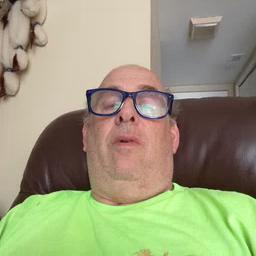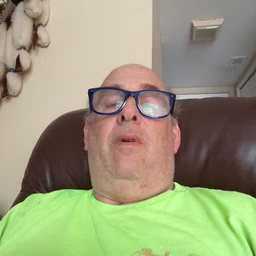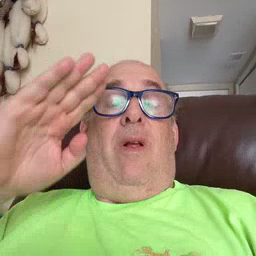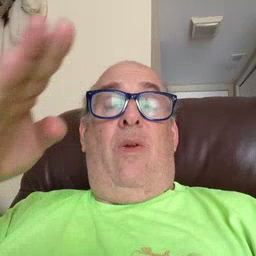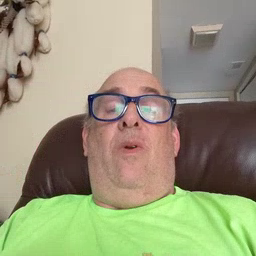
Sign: hello